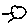
Label: sun